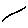
Label: line